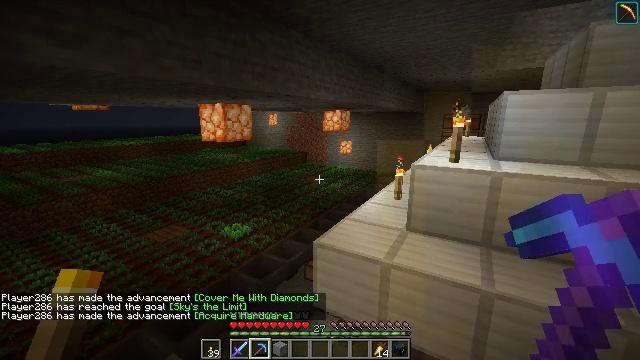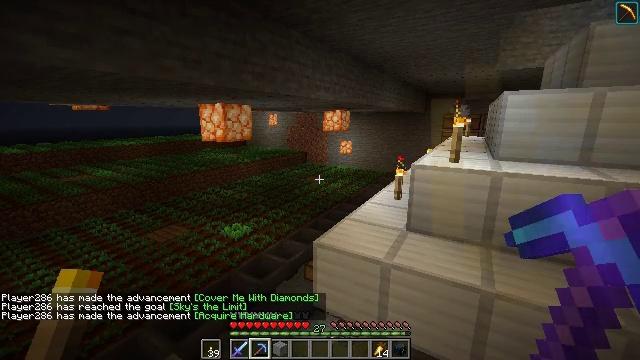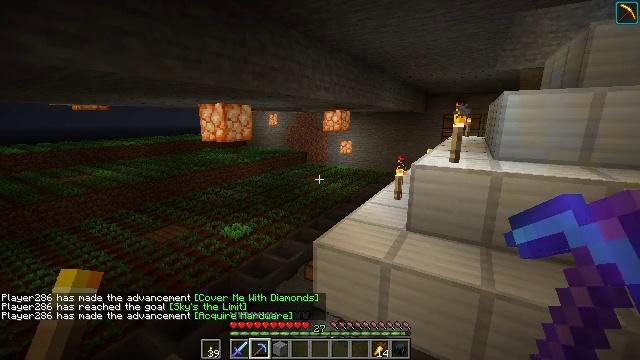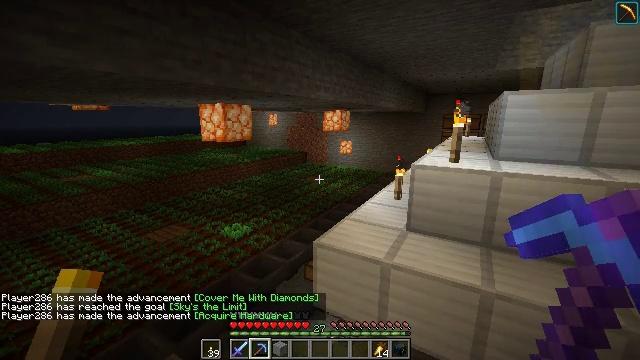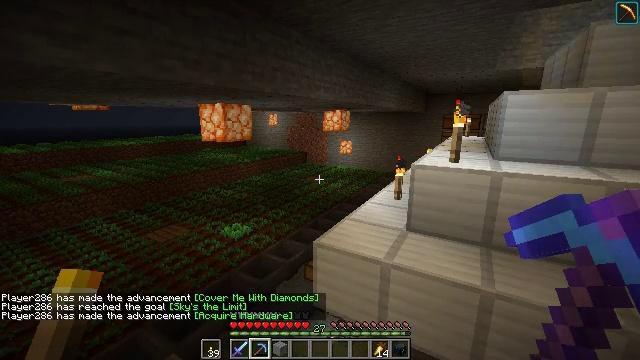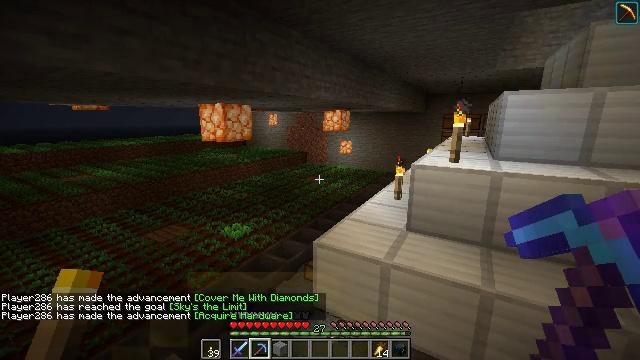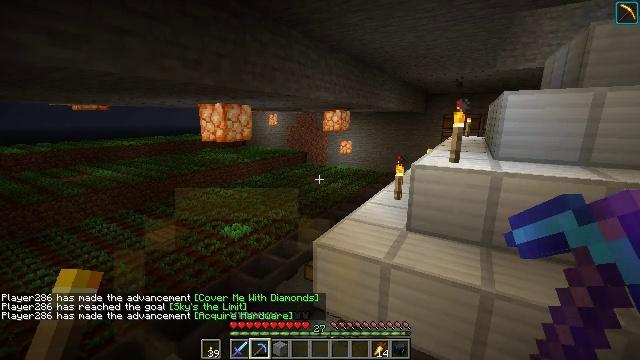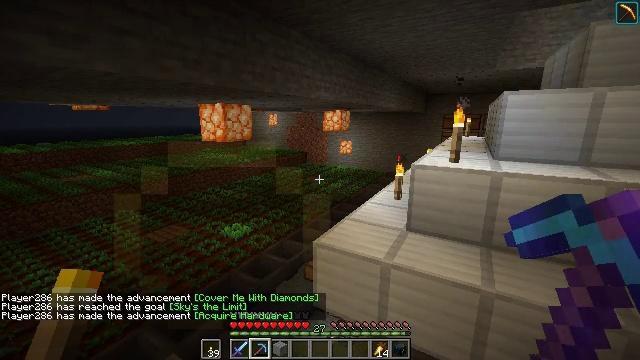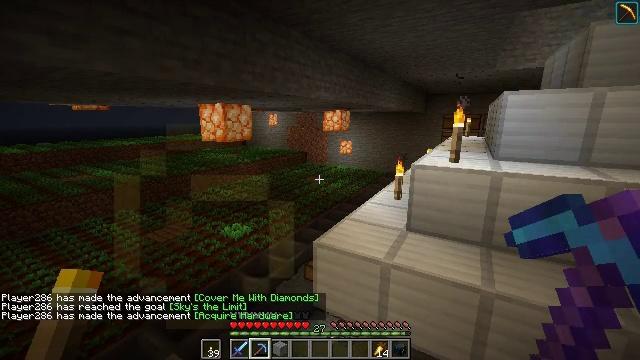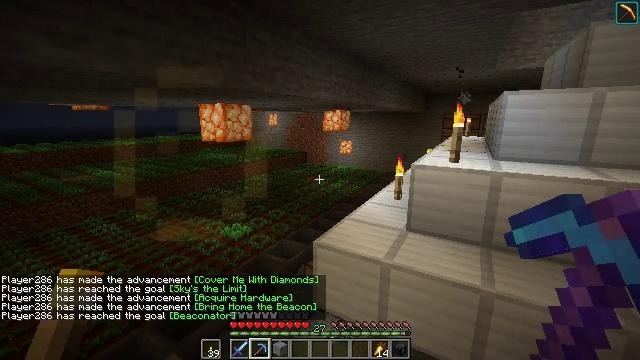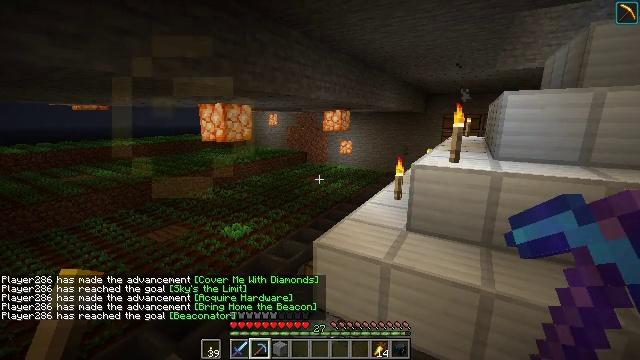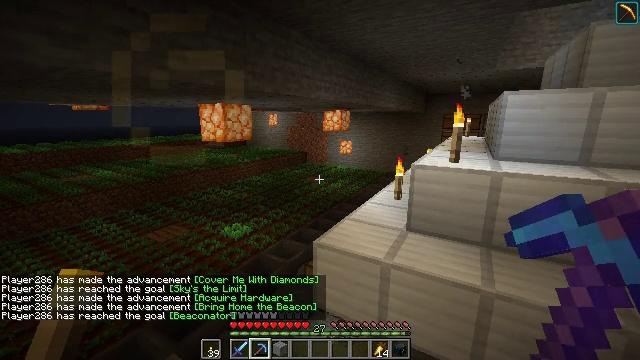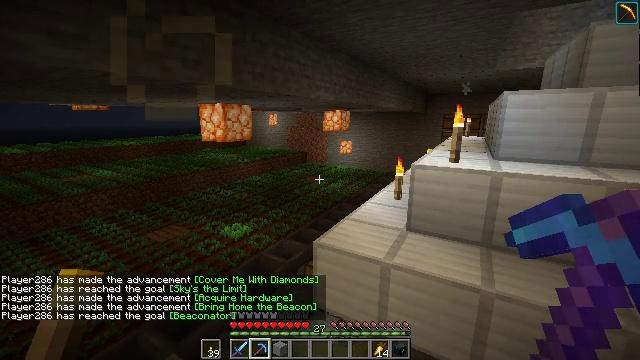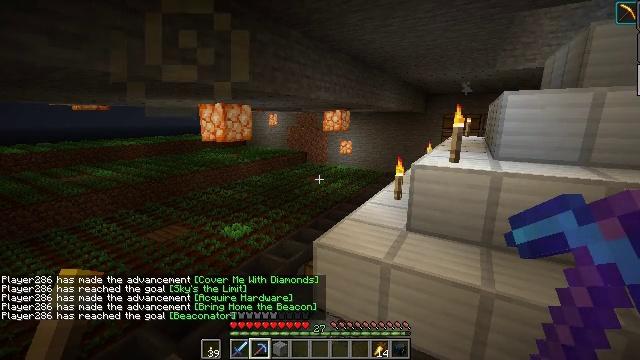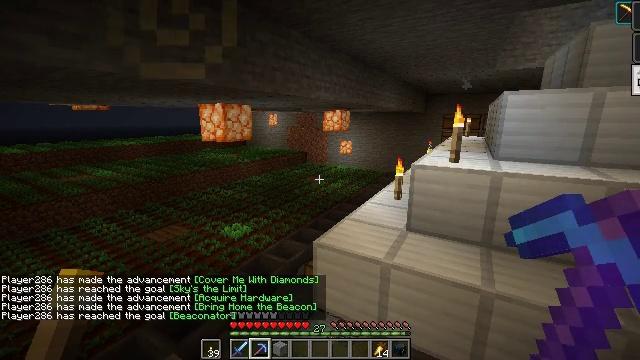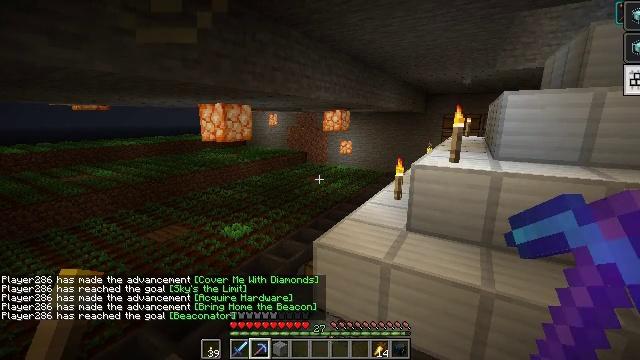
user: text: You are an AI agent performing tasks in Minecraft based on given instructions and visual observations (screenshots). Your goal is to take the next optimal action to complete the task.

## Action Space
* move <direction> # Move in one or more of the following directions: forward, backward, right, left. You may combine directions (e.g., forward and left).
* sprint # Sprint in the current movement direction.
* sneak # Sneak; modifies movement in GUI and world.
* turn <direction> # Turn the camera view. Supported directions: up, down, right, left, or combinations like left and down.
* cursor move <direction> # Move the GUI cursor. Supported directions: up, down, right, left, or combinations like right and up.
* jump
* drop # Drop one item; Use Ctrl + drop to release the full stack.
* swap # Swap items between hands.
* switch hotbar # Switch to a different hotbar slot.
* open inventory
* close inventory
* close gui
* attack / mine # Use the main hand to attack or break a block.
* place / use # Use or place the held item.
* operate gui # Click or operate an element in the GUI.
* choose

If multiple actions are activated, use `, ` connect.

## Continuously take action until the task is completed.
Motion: motion action
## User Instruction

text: Kill enemies.
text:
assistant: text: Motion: no_op
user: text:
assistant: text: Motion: no_op
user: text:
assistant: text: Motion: no_op
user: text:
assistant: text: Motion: no_op
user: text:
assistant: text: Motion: no_op
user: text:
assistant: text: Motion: no_op
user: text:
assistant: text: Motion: no_op
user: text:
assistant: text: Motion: no_op
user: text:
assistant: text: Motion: no_op
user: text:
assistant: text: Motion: no_op
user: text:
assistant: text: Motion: no_op
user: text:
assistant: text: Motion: no_op
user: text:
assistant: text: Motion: no_op
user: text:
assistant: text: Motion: no_op
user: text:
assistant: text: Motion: no_op
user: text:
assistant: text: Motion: no_op
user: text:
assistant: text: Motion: no_op
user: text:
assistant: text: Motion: no_op
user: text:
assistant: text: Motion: no_op
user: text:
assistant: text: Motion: no_op
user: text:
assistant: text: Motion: no_op
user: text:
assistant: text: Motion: no_op
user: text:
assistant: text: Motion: no_op
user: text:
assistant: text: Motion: no_op
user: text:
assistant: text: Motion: no_op
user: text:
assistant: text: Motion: no_op
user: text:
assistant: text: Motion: no_op
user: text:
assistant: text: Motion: no_op
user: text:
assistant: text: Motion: no_op
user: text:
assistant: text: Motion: no_op